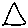
Label: triangle